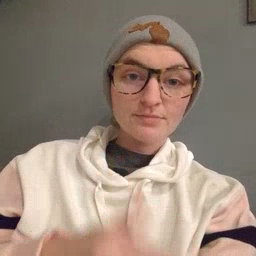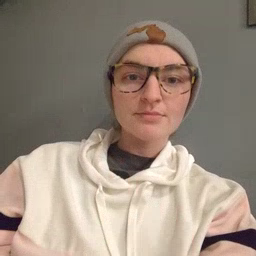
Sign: will